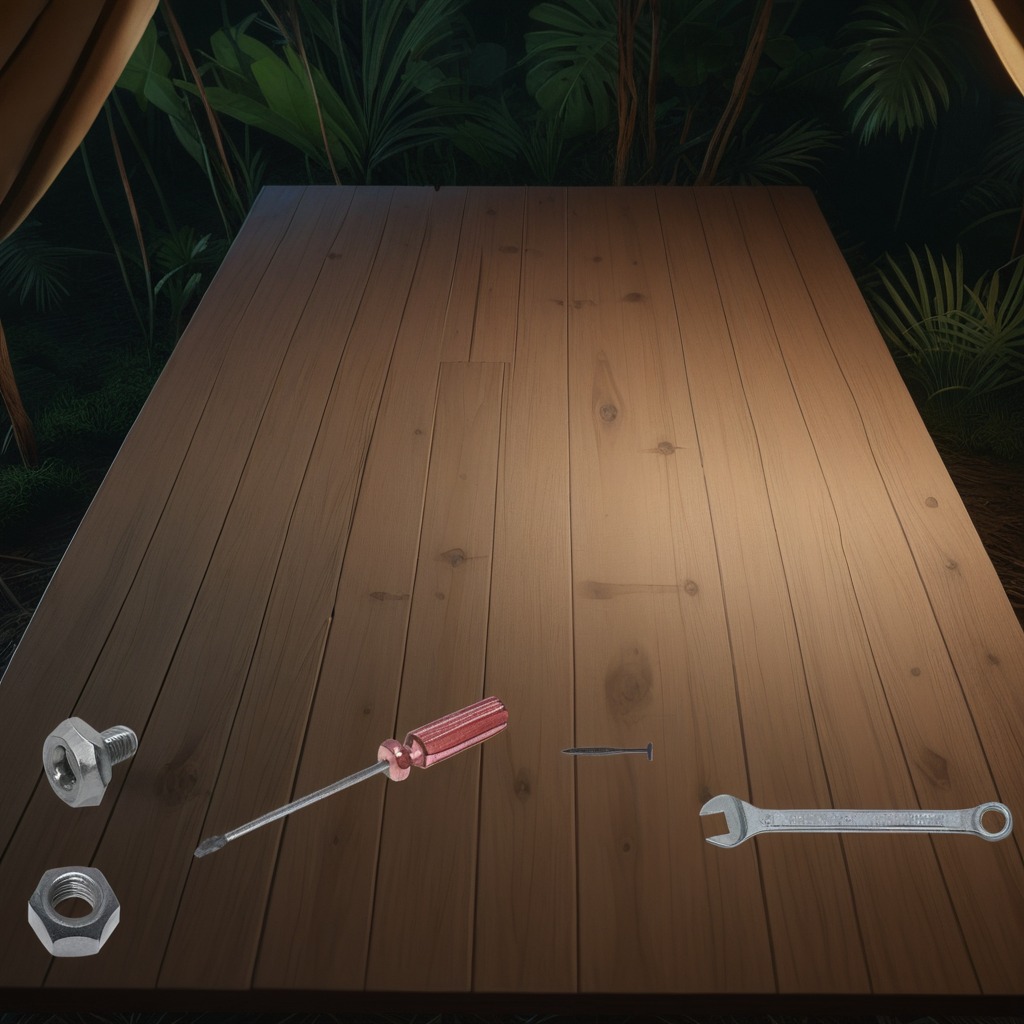
A metal machine screw, an iron nail, a screwdriver, a metal nut, and a wrench are lying on a wooden table inside a jungle field workshop tent at night.